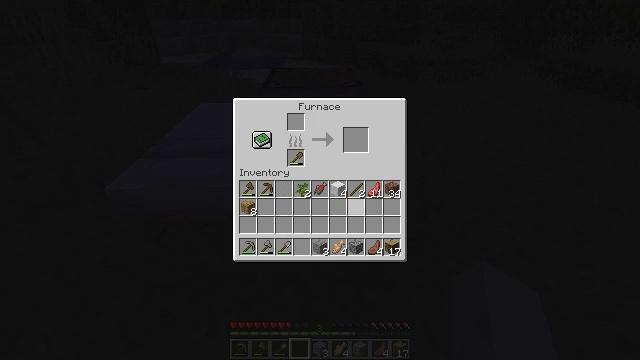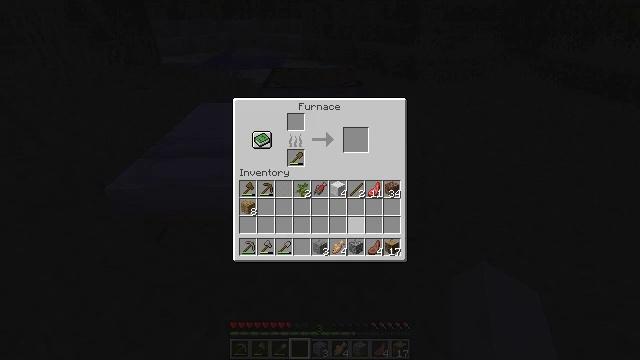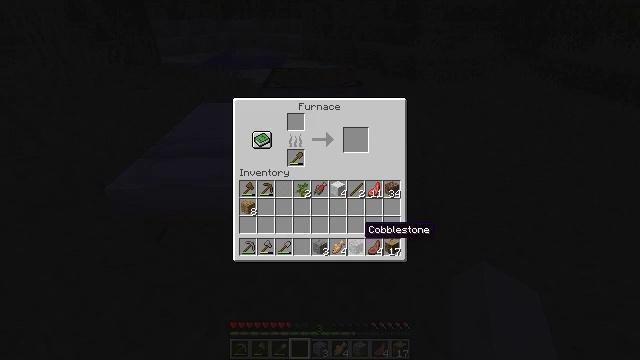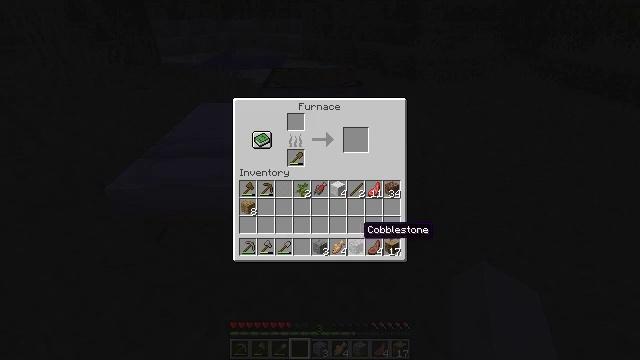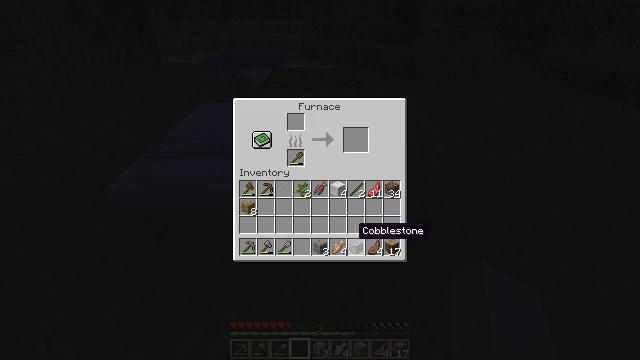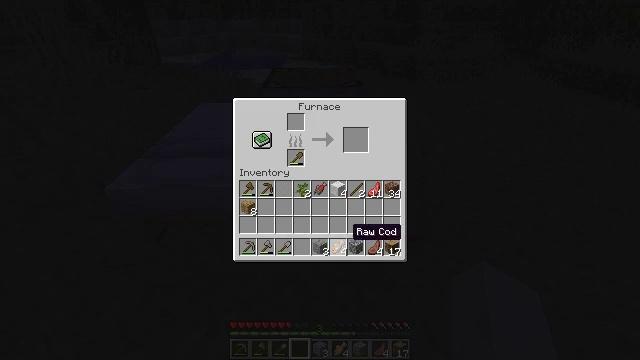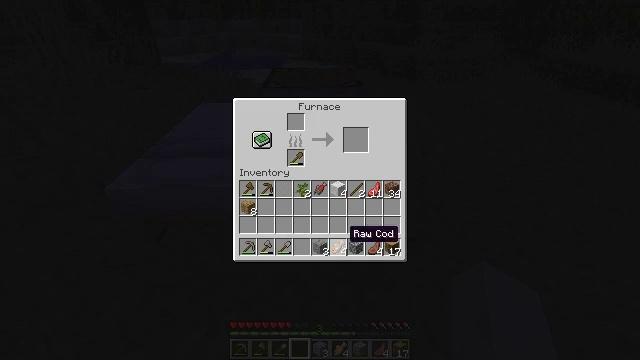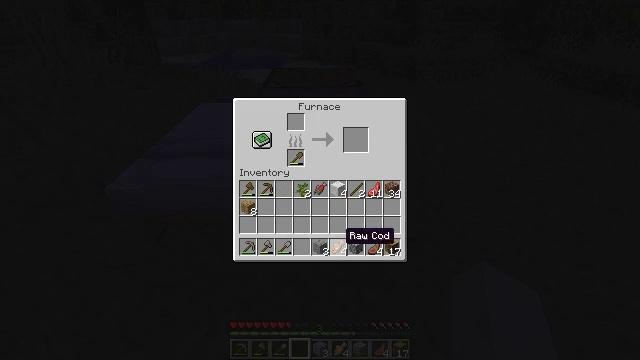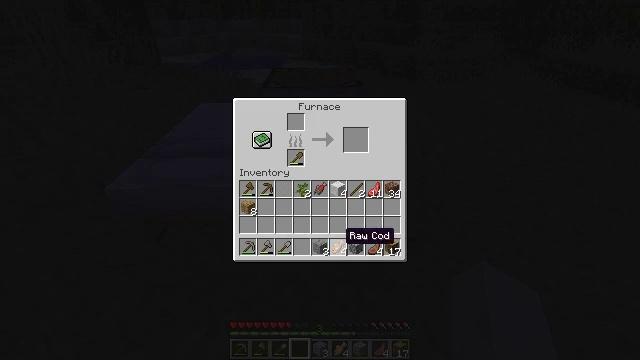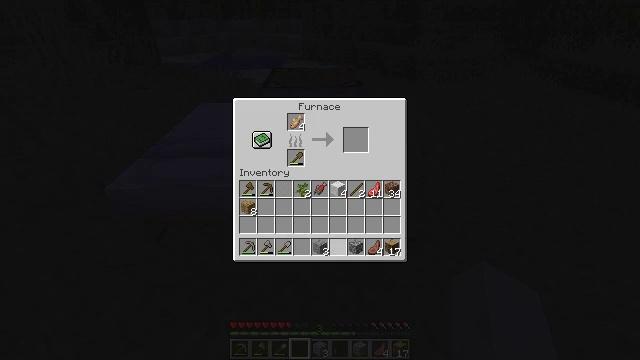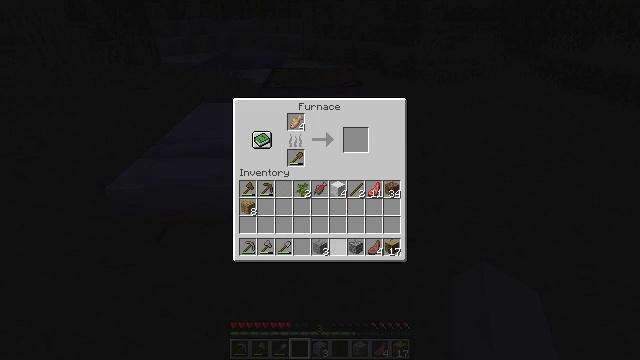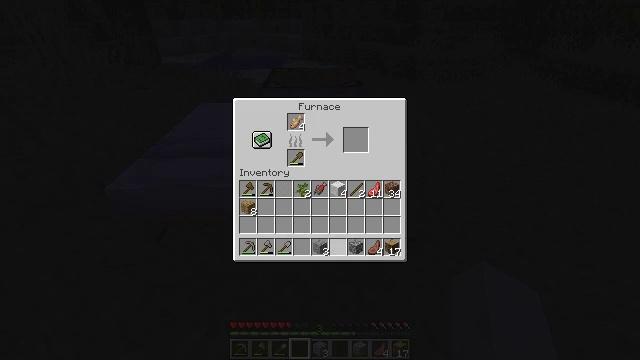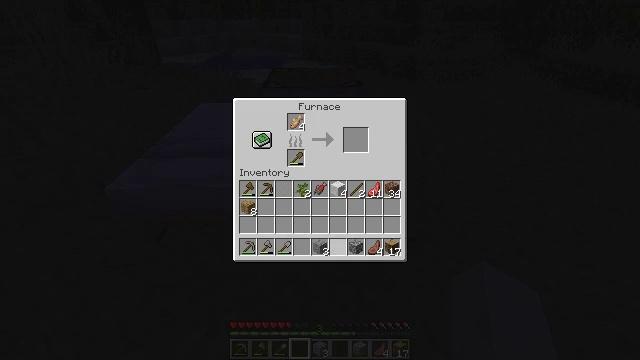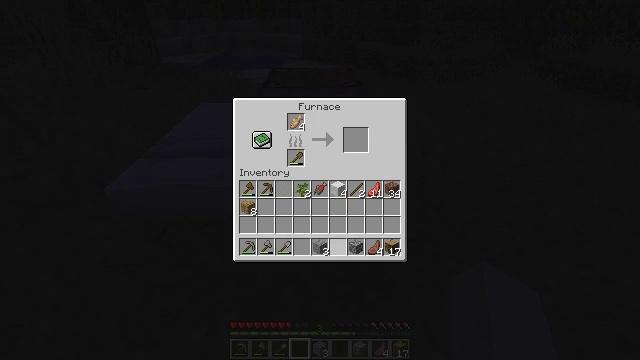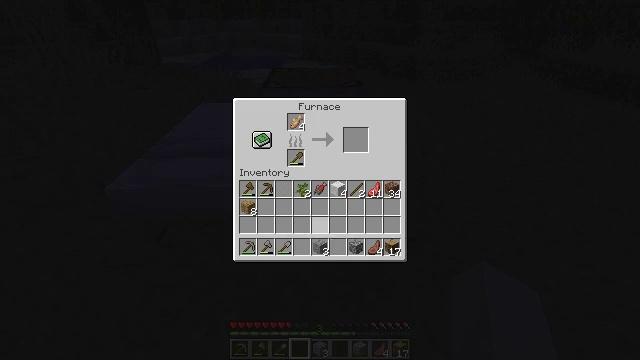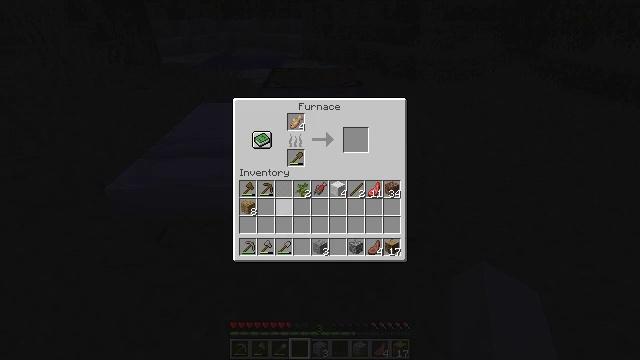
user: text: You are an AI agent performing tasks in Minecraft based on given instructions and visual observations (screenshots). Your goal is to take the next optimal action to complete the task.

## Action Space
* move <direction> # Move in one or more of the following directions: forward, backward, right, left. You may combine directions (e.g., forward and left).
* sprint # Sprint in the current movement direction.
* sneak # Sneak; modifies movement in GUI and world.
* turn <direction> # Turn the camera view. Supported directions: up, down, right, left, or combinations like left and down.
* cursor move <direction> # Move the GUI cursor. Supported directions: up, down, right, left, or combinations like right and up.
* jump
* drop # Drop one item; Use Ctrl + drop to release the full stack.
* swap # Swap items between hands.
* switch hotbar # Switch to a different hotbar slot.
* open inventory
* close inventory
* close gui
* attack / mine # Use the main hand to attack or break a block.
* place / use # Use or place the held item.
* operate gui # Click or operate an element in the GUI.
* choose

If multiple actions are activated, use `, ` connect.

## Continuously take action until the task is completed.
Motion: motion action
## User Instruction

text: Interact with the furnace to craft cooked cod.
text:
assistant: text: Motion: cursor move down
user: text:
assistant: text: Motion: cursor move down
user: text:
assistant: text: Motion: no_op
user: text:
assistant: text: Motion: no_op
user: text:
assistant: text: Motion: no_op
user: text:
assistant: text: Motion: no_op
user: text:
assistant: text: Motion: sneak
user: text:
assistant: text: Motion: sneak
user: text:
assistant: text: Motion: sneak, operate gui
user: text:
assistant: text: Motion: sneak, operate gui
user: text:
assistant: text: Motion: sneak, operate gui
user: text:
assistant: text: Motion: no_op
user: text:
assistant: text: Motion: no_op
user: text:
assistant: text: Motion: cursor move left and up
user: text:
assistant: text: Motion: cursor move left and up
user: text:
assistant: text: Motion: cursor move left and up
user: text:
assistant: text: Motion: cursor move left
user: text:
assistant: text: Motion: no_op
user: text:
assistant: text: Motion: cursor move right
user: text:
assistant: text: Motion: cursor move right
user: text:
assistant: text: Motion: cursor move right and up
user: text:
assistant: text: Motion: no_op
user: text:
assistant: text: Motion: cursor move left and down
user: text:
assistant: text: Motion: cursor move left and down
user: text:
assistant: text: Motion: no_op
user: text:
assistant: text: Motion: no_op
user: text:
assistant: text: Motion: no_op
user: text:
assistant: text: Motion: no_op
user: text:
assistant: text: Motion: no_op
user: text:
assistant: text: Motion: sneak